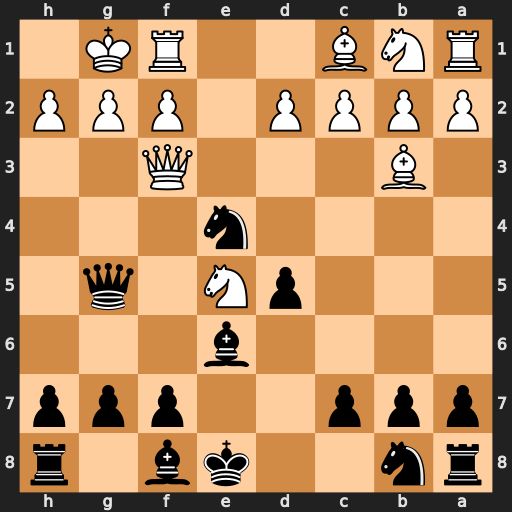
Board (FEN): rn2kb1r/ppp2ppp/4b3/3pN1q1/4n3/1B3Q2/PPPP1PPP/RNB2RK1
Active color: b
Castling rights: kq
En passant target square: -
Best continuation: Qxe5